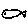
Label: fish